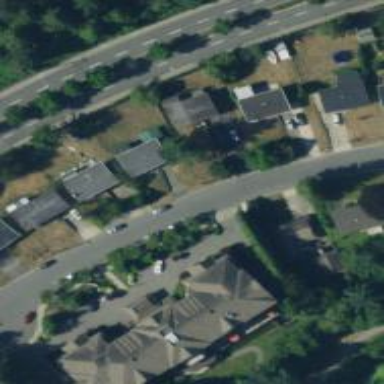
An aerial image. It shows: Detached building.